Interaction volume radius: 5 \u00c5
Interaction volume height: 45 \u00c5
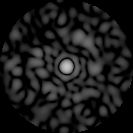
Disorder parameter: 0.813